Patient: sex M, age 66
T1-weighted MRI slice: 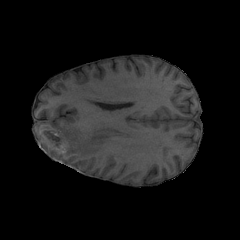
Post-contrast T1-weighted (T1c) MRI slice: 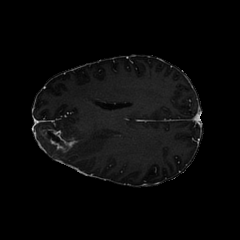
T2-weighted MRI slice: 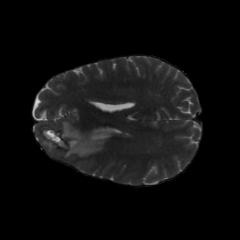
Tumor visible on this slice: yes
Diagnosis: Glioblastoma, IDH-wildtype
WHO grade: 4